【题型】解答题　【知识点】解析几何　【难度】easy
已知双曲线$C$:$\dfrac{x^2}{a^2} - \dfrac{y^2}{b^2} = 1(a>0,\,b>0)$实轴端点分别为$A_1(-a,0)$、$A_2(a,0)$，右焦点为$F$，离心率为$2$，过$A_1$点的直线$l$与双曲线$C$交于另一点$B(x,3)$，已知$\triangle A_1BF$的面积为$\dfrac{9}{2}$。

(1) 求双曲线的方程；

(2) 若过点$F$的直线$l'$与双曲线$C$交于$M$、$N$两点，试探究直线$A_1M$与直线$A_2N$的交点$Q$是否在某条定直线上？若在，请求出该定直线方程；若不在，请说明理由。
【解答】
【答案】(1) $x^2 - \dfrac{y^2}{3} = 1$

(2) 在，$x = \dfrac{1}{2}$

【解析】(1) 因为双曲线$C$的离心率为$e = \dfrac{c}{a} = 2$，可得$c = 2a$，则$|A_1F| = a + c = 3a$，
则$S_{\triangle A_1BF} = \dfrac{1}{2} \times 3a \times 3 = \dfrac{9}{2}a = \dfrac{9}{2}$，可得$a = 1$，则$c = 2$，$b = \sqrt{c^2 - a^2} = \sqrt{2^2 - 1^2} = \sqrt{3}$，
因此，双曲线$C$的方程为$x^2 - \dfrac{y^2}{3} = 1$。

(2) 若直线$l'$与$x$轴重合，则点$M$、$N$为双曲线$C$实轴的端点，不合乎题意，
设直线$l'$的方程为$x = my + 2$，设点$M(x_1, y_1)$、$N(x_2, y_2)$，

联立$\begin{cases} x = my + 2 \\ 3x^2 - y^2 = 3 \end{cases}$可得$(3m^2 - 1)y^2 + 12my + 9 = 0$，
则$\begin{cases} 3m^2 - 1 \neq 0 \\ \Delta = 144m^2 - 36(3m^2 - 1) = 36(m^2 + 1) > 0 \end{cases}$，可得$m \neq \pm \dfrac{\sqrt{3}}{3}$，
由韦达定理可得$y_1 + y_2 = -\dfrac{12m}{3m^2 - 1}$，$y_1y_2 = \dfrac{9}{3m^2 - 1}$，

直线$A_1M$的方程为$y = \dfrac{y_1}{x_1 + 1}(x + 1)$，直线$A_2N$的方程为$y = \dfrac{y_2}{x_2 - 1}(x - 1)$，

联立直线$A_1M$与直线$A_2N$的方程可得$\dfrac{x + 1}{x - 1} = \dfrac{y_2(x_1 + 1)}{y_1(x_2 - 1)} = \dfrac{y_2(my_1 + 3)}{y_1(my_2 + 1)} = \dfrac{my_1y_2 + 3y_2}{my_1y_2 + y_1}$
$= \dfrac{\dfrac{9m}{3m^2 - 1} + 3\left(-\dfrac{12m}{3m^2 - 1} - y_1\right)}{\dfrac{9m}{3m^2 - 1} + y_1} = \dfrac{-\dfrac{27m}{3m^2 - 1} - 3y_1}{\dfrac{9m}{3m^2 - 1} + y_1} = -3$，解得$x = \dfrac{1}{2}$。

因此，点$Q$在定直线$x = \dfrac{1}{2}$上。
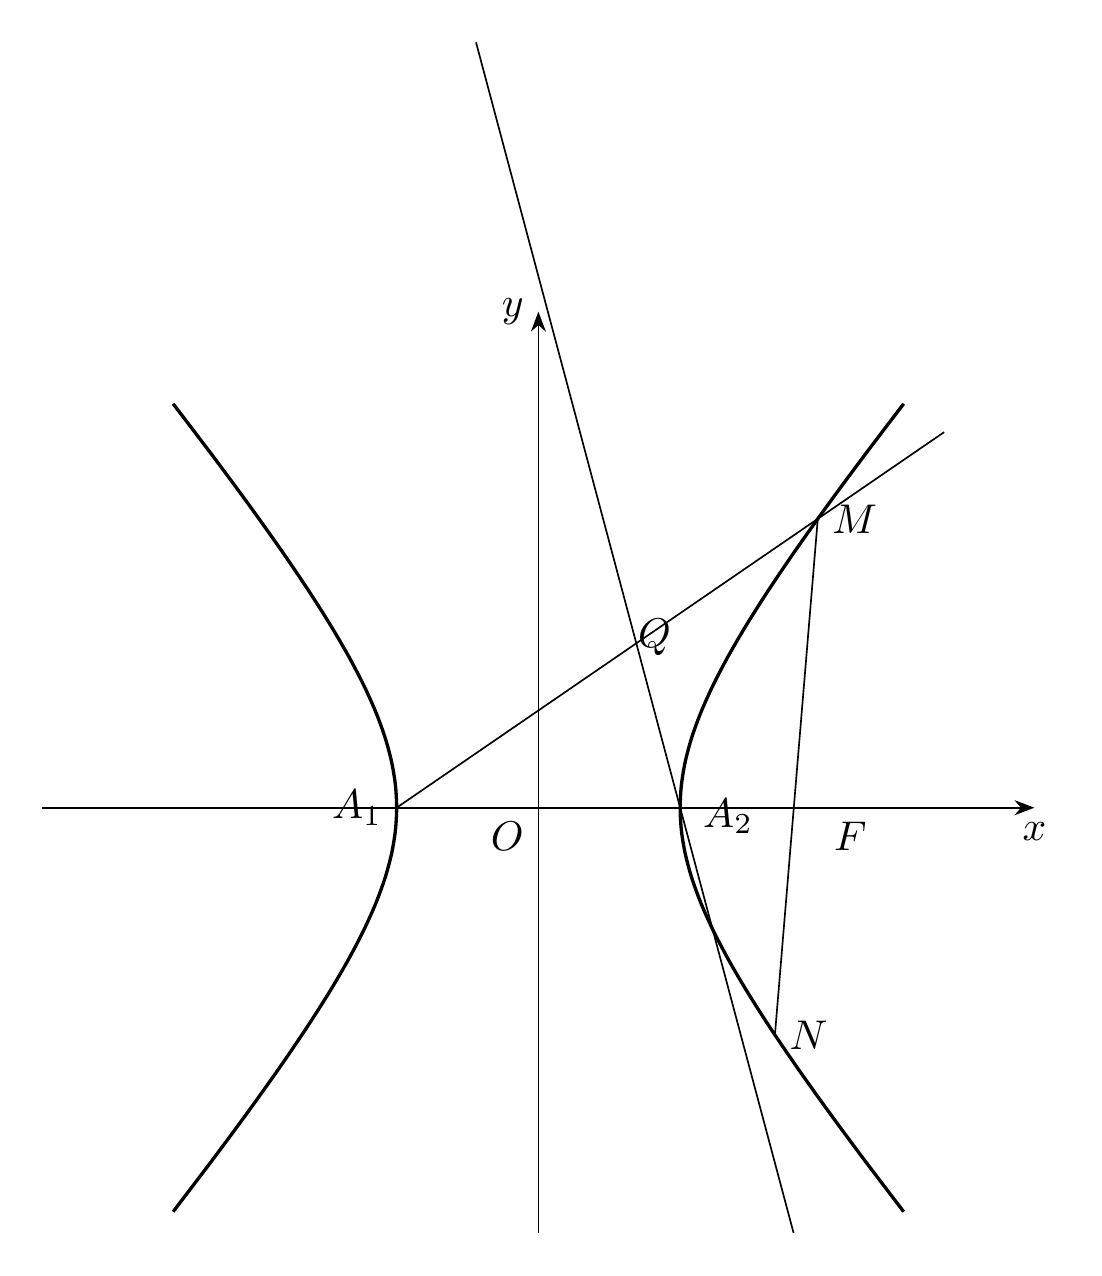